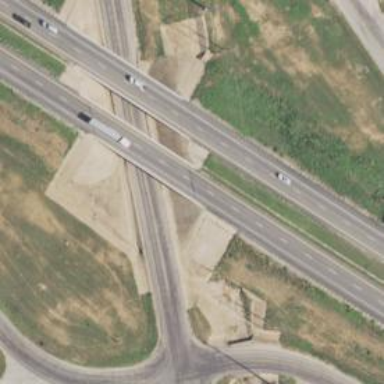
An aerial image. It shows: Motorway bridge.